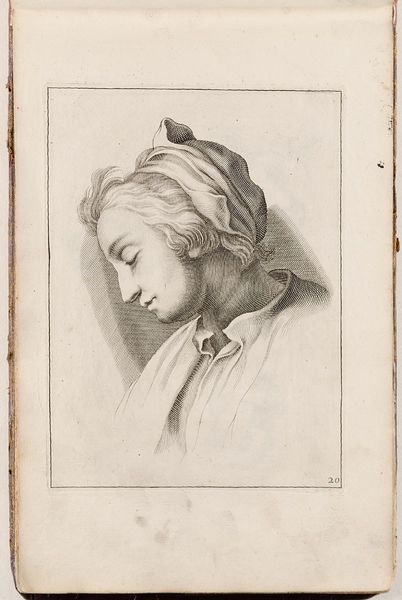
Titel: Kopfstudie, Blatt 20 aus der Folge 'Fondamenten der Teecken-Konst aerdigh geinverteert door Abraham Bloemaert'
Künstler: Abraham Bloemaert
Standort: Hamburg
Institution: Museum für Kunst und Gewerbe Hamburg
Schlagwörter: akt, kopf, mann, frau, profil, hemd, augen, gesicht, porträt, figur, skulptur, papier, grafik, graphik, kopftuch, seitenansicht, plastik, geschlossen, fotografie, photographie, druck, druckgraphik, druckgrafik, stich, schwarzweiß, kopfstudie, kupferstich, bildhauerkunst, gerippt, figurenstudie, zeichenkunst, reproduktionen, 20, druckerzeugnisse, büste, körper, ornamentstich, vorlageblätter